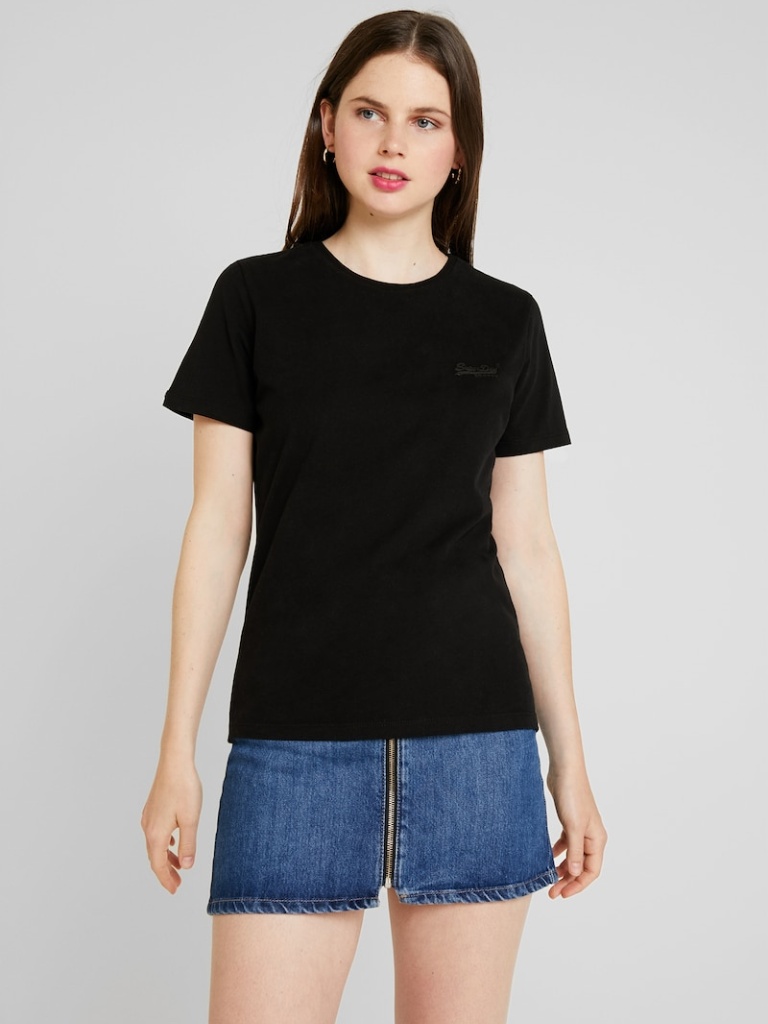
cotton tight short sleeve hip length Untucked crew t-shirt